Question: I have made my site in static html,css and it's work fine. I have tested it in Ie7, firefox and chrome and thing are equally fine.
Sometime a text is overlap to other div. I don't know what this make it. If I refresh it's work but sometime it's happen

Is this bug in Chrome or I am doing something wrong in my code. I found it only sometime and amazed because it's simply html file.
this is the code
'''
<div class="slider-wrapper theme-default">
<div id="slider" class="nivoSlider">
<img alt="" data-thumb="img/ban1.png" src="img/ban1.png" />
<a href="http://dev7studios.com">
<img alt="" data-thumb="img/ban1.png" src="img/ban1.png" /></a>
<img alt="" data-thumb="img/ban1.png" src="img/ban1.png" />
<img alt="" data-thumb="img/ban1.png" src="img/ban1.png" />
</div>
<div id="htmlcaption" class="nivo-html-caption">
</div>
</div>
<div class="news-wrap">
<strong>Latest News: </strong>06/01/10 | A guide to maximizing your investment
</div>
<div class="vert-list">
<ul>
<li>
<div class="left-part">
<div class="head-txt">
<img src="img/li1-h.png" alt=""/>
</div>
<div class="txt">
error sit voluptatem accusantium doloremque laudantium,
</div>
<div class="lm">
<img src="img/lm1.png" alt=""/>
</div>
</div>
<div class="right-part">
<img src="img/li-i1.png" alt=""/>
</div>
</li>
<li class="mid">
<div class="left-part">
<div class="head-txt">
<img src="img/li2-h.png" alt=""/>
</div>
<div class="txt">
error sit voluptatem accusantium doloremque laudantium,
</div>
<div class="lm">
<img src="img/lm2.png" alt=""/>
</div>
</div>
<div class="right-part">
<img src="img/li-i2.png" alt=""/>
</div>
</li>
<li>
<div class="left-part">
<div class="head-txt">
<img src="img/li3-h.png" alt=""/>
</div>
<div class="txt">
error sit voluptatem accusantium doloremque laudantium,
</div>
<div class="lm">
<img src="img/lm3.png" alt=""/>
</div>
</div>
<div class="right-part">
<img src="img/li-i3.png" alt=""/>
</div>
</li>
</ul>
</div>
'''
here is the style
'''
.slider-wrapper {
float: left;
margin-top: -2px;
position: relative;
}
.news-wrap {
background: url('img/news.png') no-repeat;
height: 22px;
width: 100%;
margin-top: 330px;
padding-left: 19px;
padding-top: 8px;
}
.news-wrap strong {
font-weight: bold;
}
.vert-list {
margin-top: 12px;
}
'''
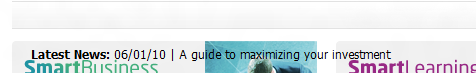
Answer: That looks to me like an issue with 'float' style rules instead of 'line-height'. If an element only contains floating elements, then it will have 0 height, and no impact upon the surroundings, and all its contents will float 'above' the elements following it.
Providing the code you are using, or a snippet of it, would be helpful.